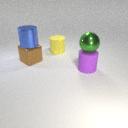
large green metal sphere in front of large blue metal cylinder